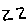
Label: zigzag